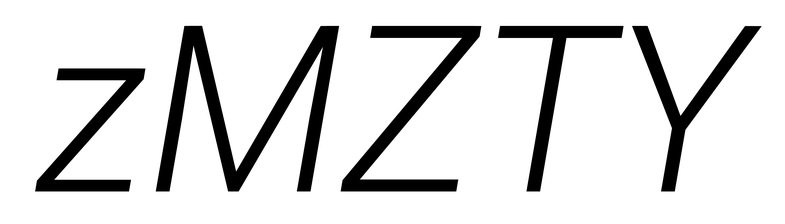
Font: Roboto-Italic_Light_Italic